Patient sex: M
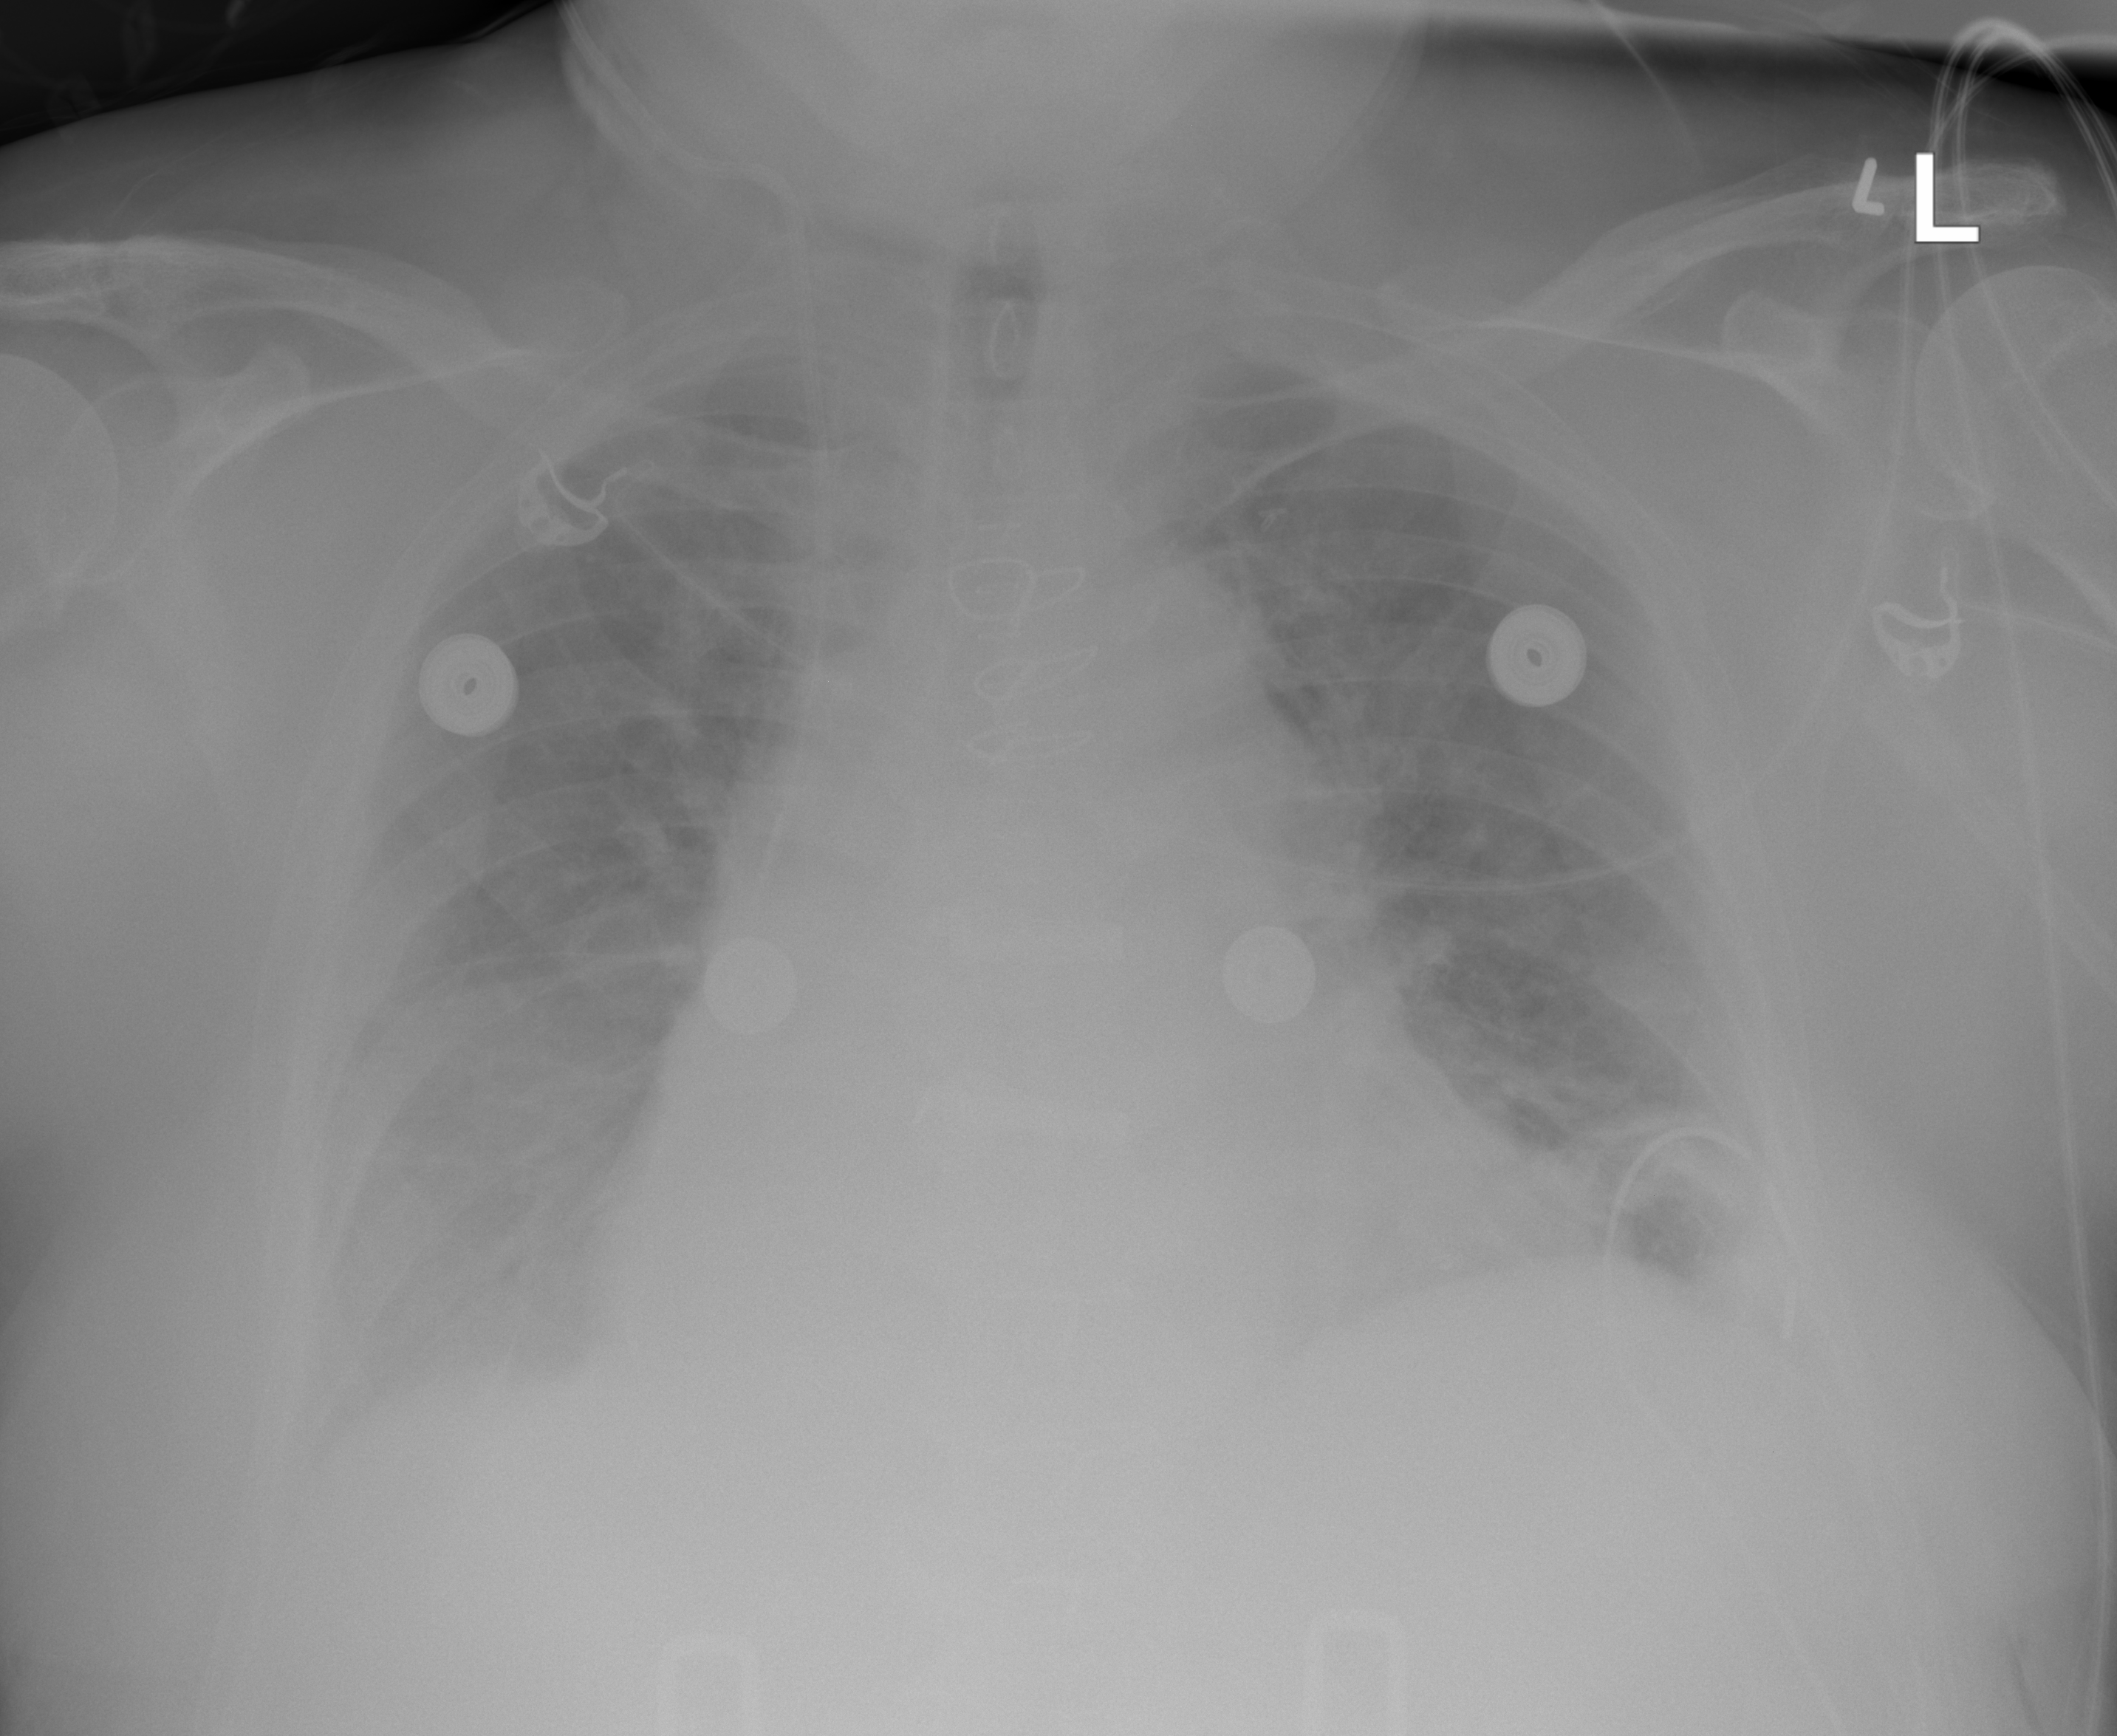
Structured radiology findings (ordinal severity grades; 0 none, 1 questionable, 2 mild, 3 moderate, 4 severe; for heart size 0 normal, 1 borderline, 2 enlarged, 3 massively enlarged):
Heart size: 2
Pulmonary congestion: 2
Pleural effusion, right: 2
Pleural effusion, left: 1
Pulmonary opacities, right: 2
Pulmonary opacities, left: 2
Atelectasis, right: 2
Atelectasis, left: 2